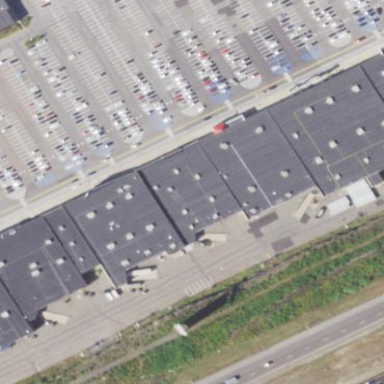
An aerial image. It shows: Retail building.